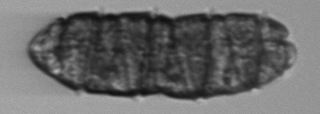
Label: Margalefidinium